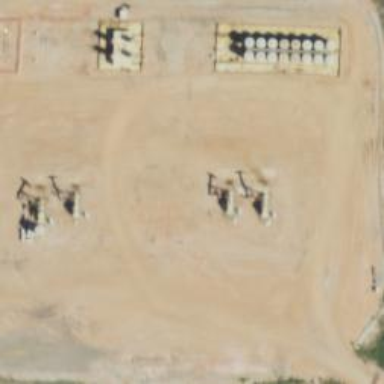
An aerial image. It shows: Petroleum well that is man-made.